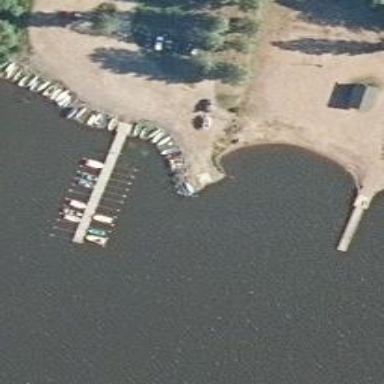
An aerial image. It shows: Slipway on leisure land.